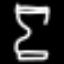
Label: hourglass